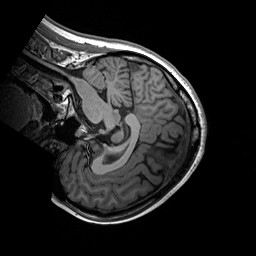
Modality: T1w
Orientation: sagittal
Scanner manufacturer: siemens
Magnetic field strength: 3 T
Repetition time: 2.2 s
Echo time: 0.00244 s